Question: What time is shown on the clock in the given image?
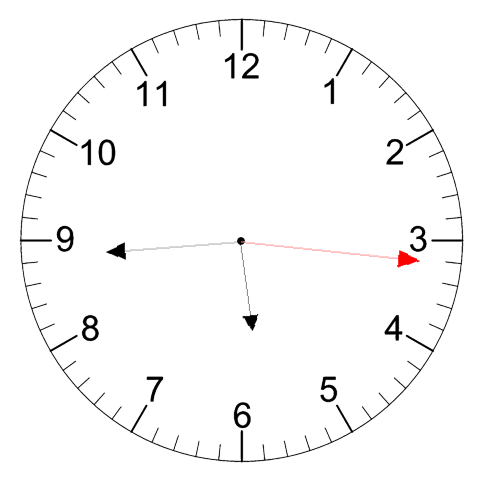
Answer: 05:44:16